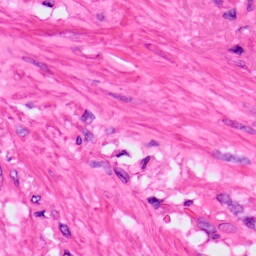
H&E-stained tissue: Lung